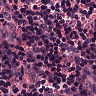
Metastatic tissue present: no